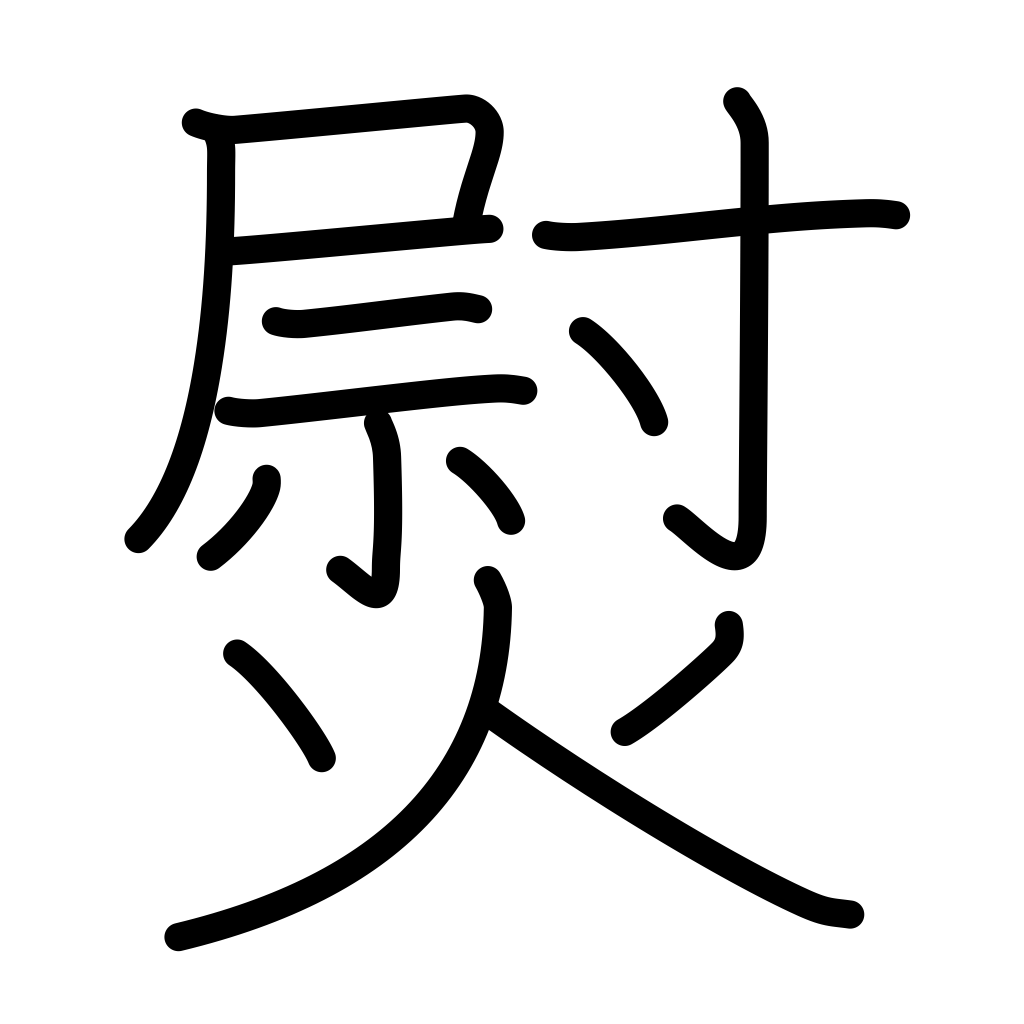
Meaning: flatiron, smooth out